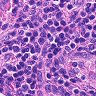
Metastatic tissue present: no